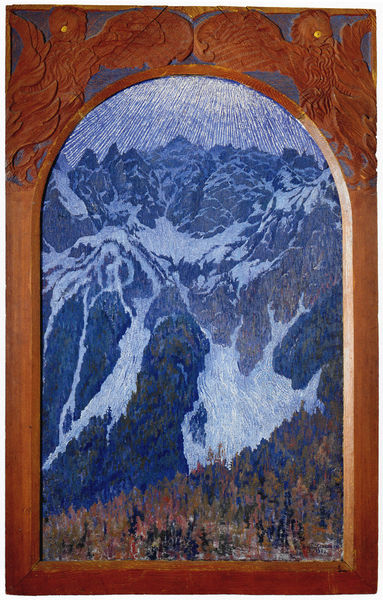
Titel: Bergeller Berge
Künstler: Giovanni Giacometti
Standort: Chur
Institution: Bündner Kunstmuseum
Schlagwörter: berg, blau, felsen, flügel, gemälde, himmel, vogel, bäume, landschaft, braun, fenster, holz, licht, schnee, rahmen, vögel, sonne, wald, engel, holzschnitt, bogen, berge, fels, gebirge, gletscher, rundbogen, strahlen, alpen, tanne, sonnenstrahlen, göttlich, schnitzerein, ber, gletshcer